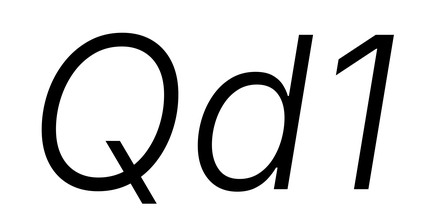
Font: Inter-Italic_Light_Italic